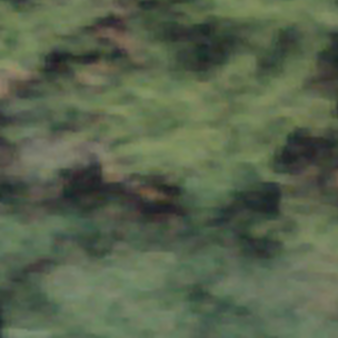
Label: other